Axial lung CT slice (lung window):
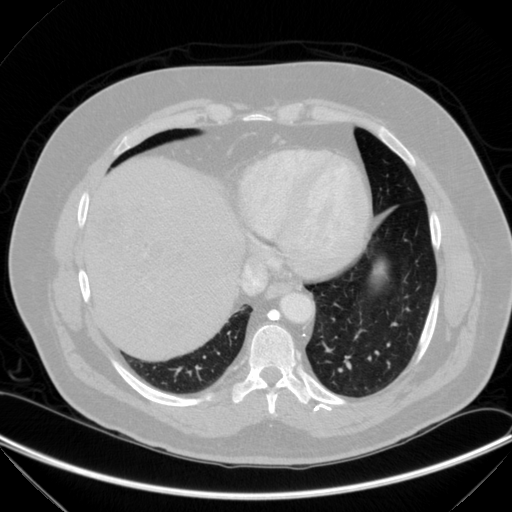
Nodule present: no